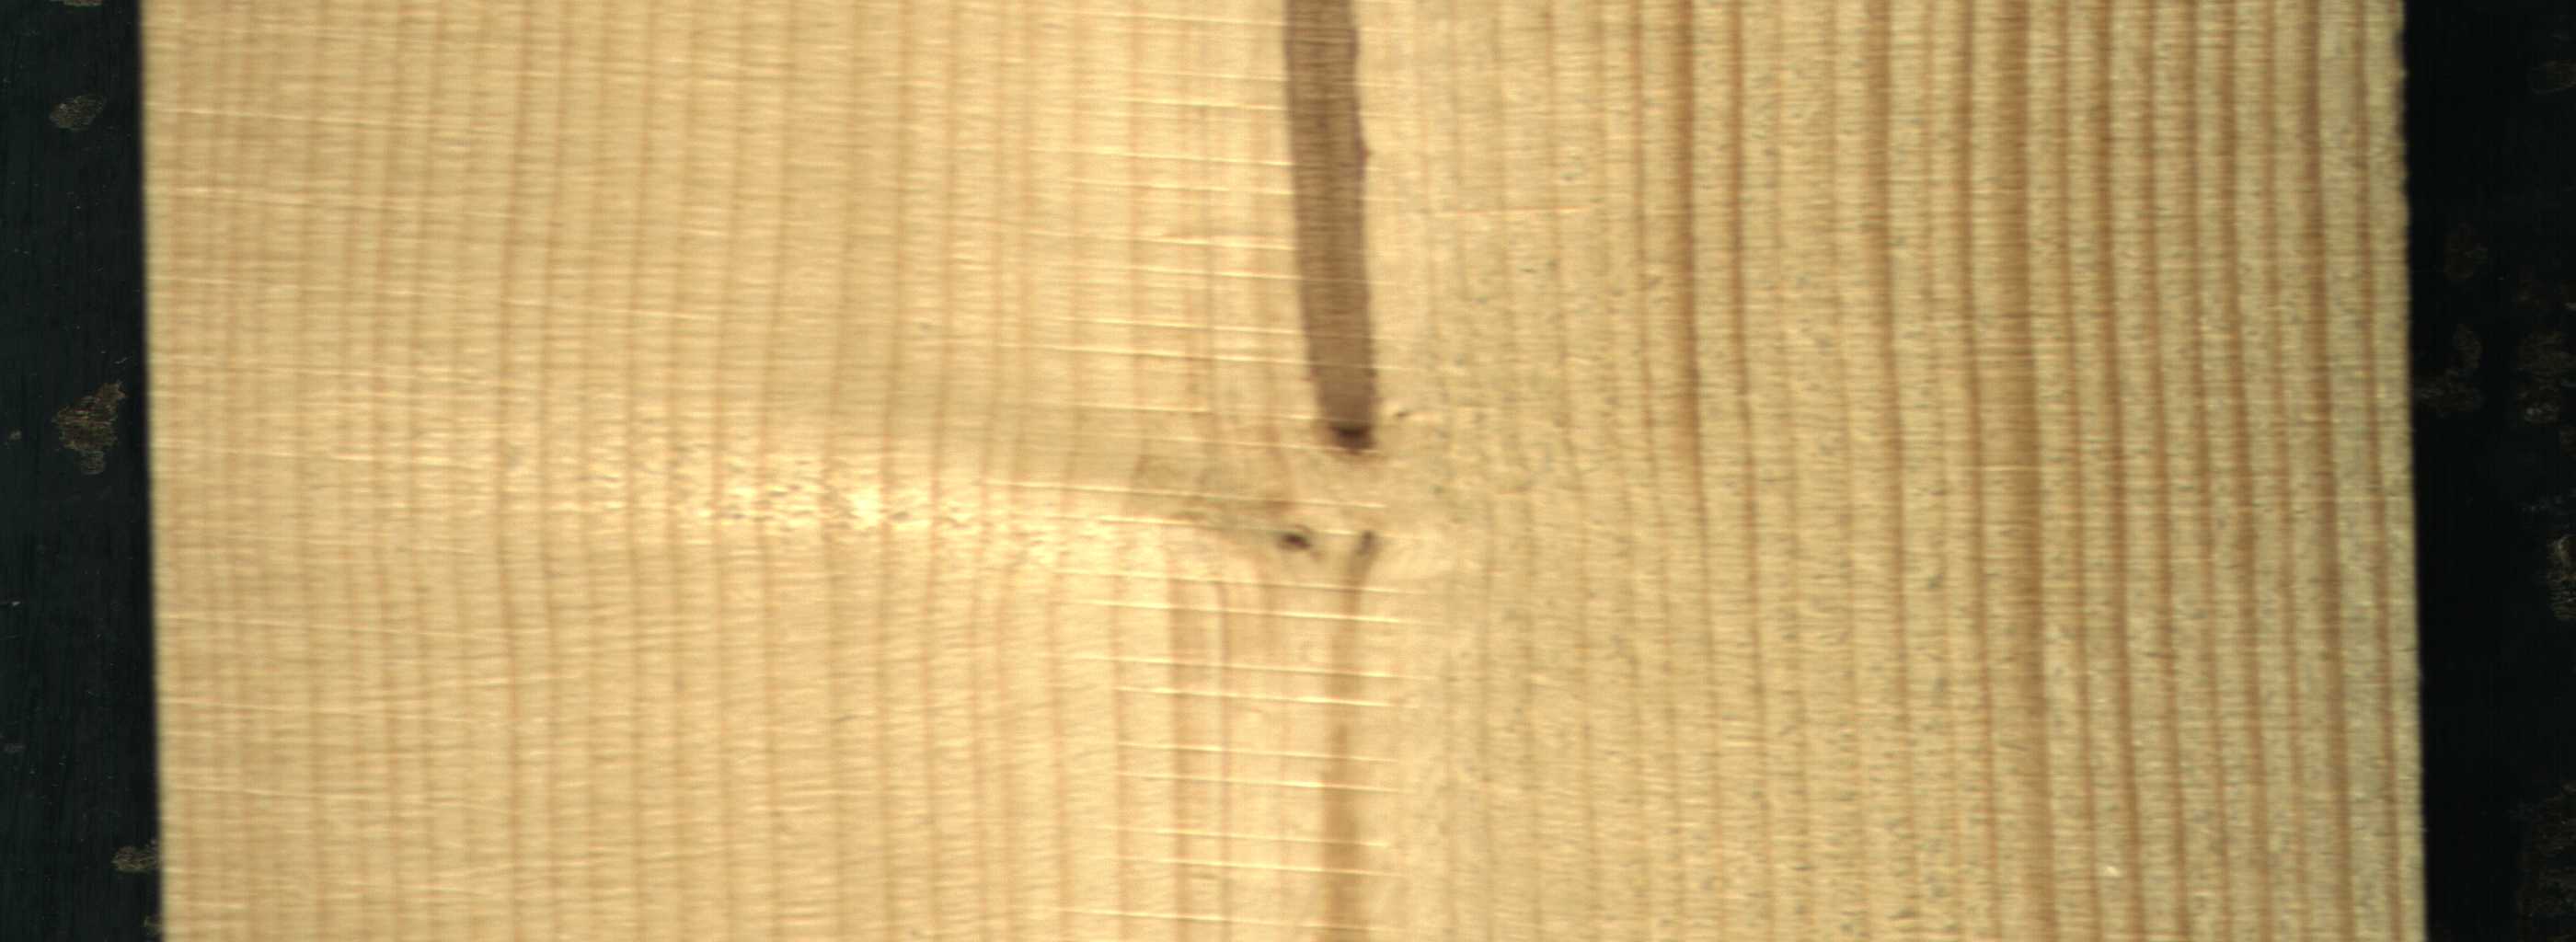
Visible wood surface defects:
Marrow
Live_Knot